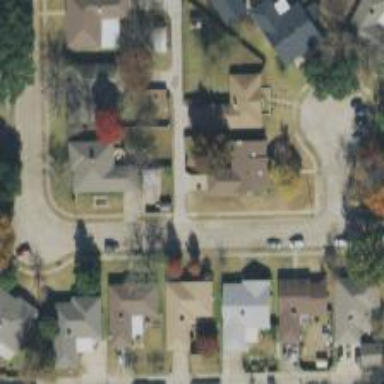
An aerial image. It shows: Alleyway designated as service road.